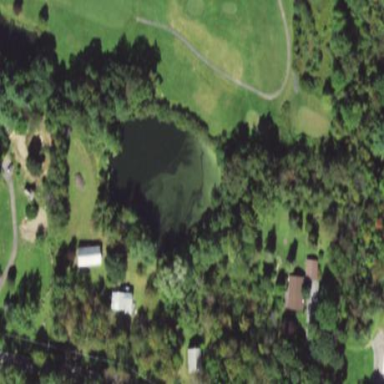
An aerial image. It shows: Picturesque scene of golf course with lateral water hazard.